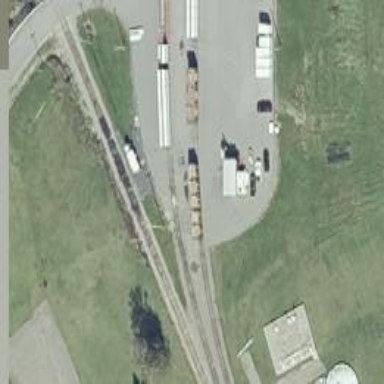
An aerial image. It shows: Rail spur service.